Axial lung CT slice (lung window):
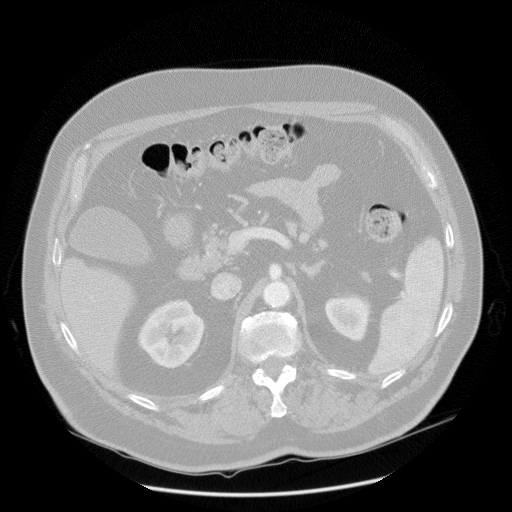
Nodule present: no